Question: '''
+----------+------------------+-------+---------+-------------+------------+
| Name | Booking Type | Job | Loading | Start Date | End date |
+----------+------------------+-------+---------+-------------+------------+
| John | Chargeable | job1 | 20 | 04/11/2019 | 31/01/2020 |
| John | Chargeable | job2 | 100 | 01/10/2019 | 31/12/2019 |
| John | Chargeable | job3 | 100 | 14/10/2019 | 01/11/2019 |
| John | Chargeable | job6 | 50 | 29/07/2019 | 30/09/2019 |
| John | Chargeable | job7 | 50 | 29/07/2019 | 30/09/2019 |
| John | Vacation/Holiday | job8 | 100 | 10/01/2020 | 10/02/2020 |
| John | Chargeable | job9 | 100 | 23/03/2020 | 30/07/2020 |
| John | Chargeable | job10 | 50 | 20/01/2020 | 20/03/2020 |
| John | Chargeable | job11 | 20 | 03/02/2020 | 20/03/2020 |
| John | Chargeable | job12 | 30 | 22/01/2020 | 20/03/2020 |
| Kimberly | Chargeable | job11 | 20 | 03/02/2020 | 20/03/2020 |
| Kimberly | Chargeable | job13 | 100 | 22/01/2020 | 20/03/2020 |
| Kimberly | Chargeable | job14 | 100 | 22/04/2020 | 20/04/2020 |
+----------+------------------+-------+---------+-------------+------------+
'''
For each row, I am trying to find if the job date range overlaps with other Jobs. If there is an overlap I want to sum the loading amount for all the overlapped jobs.
This is what i tried, created a new column in the table:
'''
loading Status =
VAR staffname = 'Staff Booking'[Name ]
VAR jobstart = 'Staff Booking'[Start Date].[Date]
VAR jobend = 'Staff Booking'[End Date].[Date]
VAR bookingtype = 'Staff Booking'[Booking Type ]
RETURN
IF (
CALCULATE (
SUM ( 'Staff Booking'[Loading] ),
FILTER ( 'Staff Booking', 'Staff Booking'[Name ] = staffname ),
FILTER ( 'Staff Booking', 'Staff Booking'[Booking Type ] == "Chargeable" ),
FILTER (
'Staff Booking',
'Staff Booking'[Start Date].[Date] <= jobend
&& jobstart <= 'Staff Booking'[End Date].[Date]
)
) > 100
&& bookingtype = "Chargeable",
"Overbooked",
"Normal"
)
'''
However, this code misses out on this particular case:

The dark blue means the job is overloaded(>100) according to the DAX formula above, and the light blue means the job is Normal (100).
However the dark blue(first and second) here are not correct, because they never get more than 100 at any period of time. The reason why they are marked as overloaded is that the Dax formula is combining the loading for all the different time period that overlaps.
e.g. Job 12 = Job 12 + Job 10 + Job 1 + Job 20 = 120
which is wrong because Job 12 is always 100 at any time period
e.g. Job 12 = Job 12 + Job 10 + Job 1 = 100
and Job 12 = Job 12 + Job 10 + Job 20 = 100
1) Is there a way to tweak the DAX formula or any other method to ensure it rectifies the above so that Job 12 should not be considered overbooked in the above scenario
2) As a side effect of rectifying the scenario above, there comes a case where
'Job 20' ,
then Job 12's loading sum will see two different phases:
Phase 1) Job 12 = Job 12 + Job 10 + Job 1 = 100 (normal)
Phase 2) Job 12 = Job 12 (30)+ Job 10 (50) + Job 20 (50) = 130 (overbooked)
In this case the DAX formula should take the highest Phase and put in the column "Overbooked"
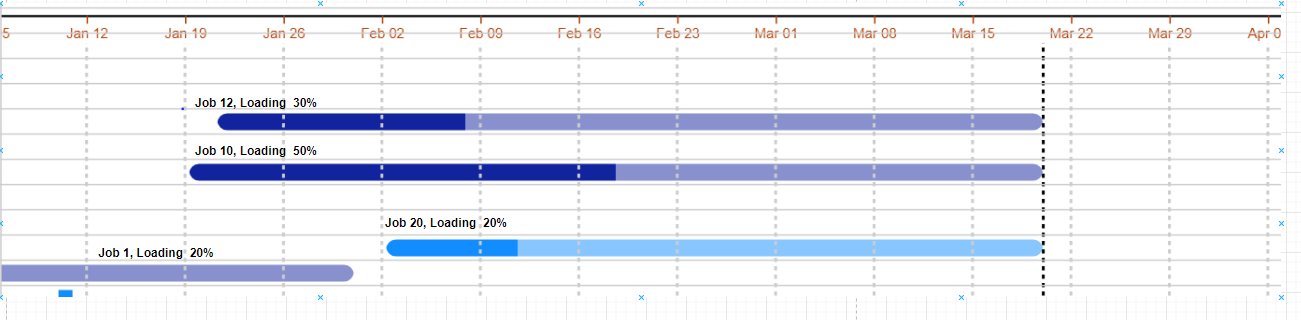
Answer: This will be easier if you use a calendar table. For example, you can calculate the load for a selected 'Name' like this:
'''
Load =
VAR ThisDate = SELECTEDVALUE ( Dates[Date] )
RETURN
CALCULATE (
SUM ( Booking[Loading] ),
FILTER (
Booking,
Booking[Start Date] <= ThisDate &&
Booking[End date] >= ThisDate &&
Booking[Booking Type] = "Chargeable"
)
)
'''
Here's a visualization of this with 'Dates[Date]' on the x-axis and 'Load' for Values.
<URL>
Now since this is calculated for each 'Dates[Date]' separately, your loading status shouldn't overlap like you had and the measure can be as simple as:
'''
loading Status = IF ( [Load] > 100, "Overbooked", "Normal" )
'''
---
To do this as a calculated column, you need to look at each day during the job and see if the '[Load]' goes over '100':
'''
LoadingStatus =
VAR TempTable =
ADDCOLUMNS (
FILTER (
Dates,
Dates[Date] <= Booking[End date] &&
Dates[Date] >= Booking[Start Date]
),
"DayLoad", CALCULATE ( [Load], ALLEXCEPT ( Booking, Booking[Name] ) )
)
RETURN
IF ( MAXX ( TempTable, [DayLoad] ) > 100, "Overloaded", "Nomral" )
'''